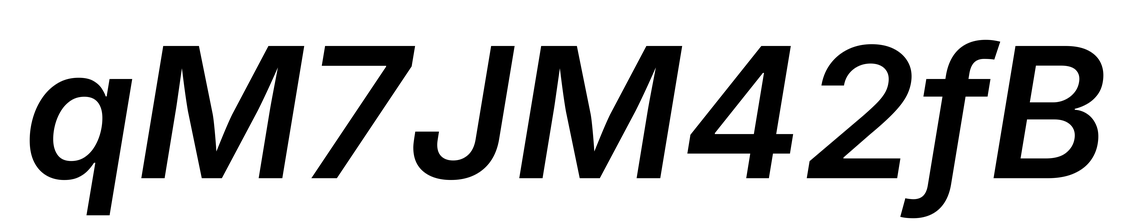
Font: Inter-Italic_SemiBold_Italic